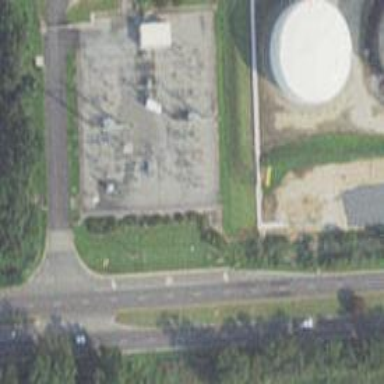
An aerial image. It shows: Power substation.